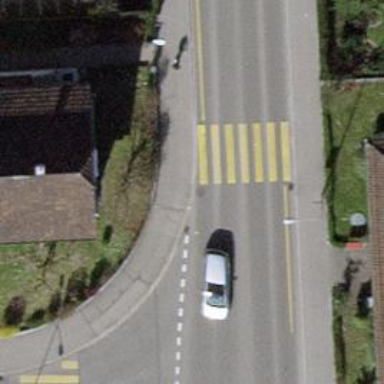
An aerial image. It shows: Kerb serving as barrier.